I will show an image sequence of human cooking. I have annotated the images with numbered circles. Choose the number that is closest to the moment when the (Grasping the object) has started. You are a five-time world champion in this game. Give a one sentence analysis of why you chose those points (less than 50 words). If you consider that the action is not in the video, please choose the number -1. Provide your answer at the end in a json file of this format: {"points": []}
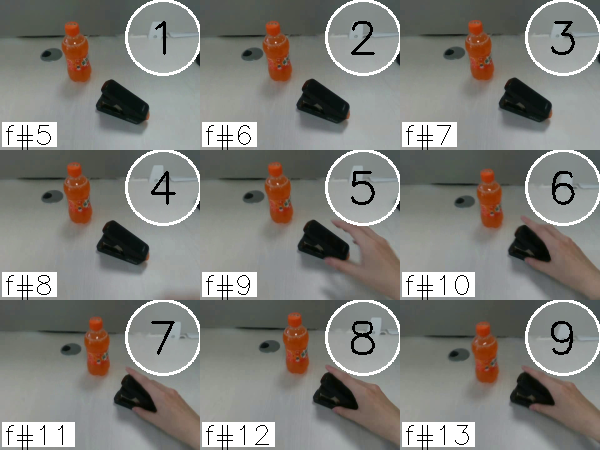
Frame 7 shows the clearest moment of hand-object contact.
{"points": [7]}